Question: I am using scrapy with python
this is my script
'''
<script type="text/javascript">
window.DETAILS_PAGE_MAP_GLOBALS = {
GOOGLE_MAPS_LONGITUDE: 55.<PHONE>,
GOOGLE_MAPS_LATITUDE: 25.<PHONE>
};
</script>
'''
I want to get the value of Longitude and Latitude.
I used this xpath to find the script:
'''
.//script[contains(text(), 'window.DETAILS_PAGE_MAP_GLOBALS')]/text()
'''
I got the whole text inside the script.
### What I thought
1. Use aa josn parser library with python.
2. User a regular expression.
The second way is better since it is supported by 'scrapy'
So, can you tell what what is the regular expression statment to extract those two attributes?
Best
### Edit
when trying the first answer I got this error:

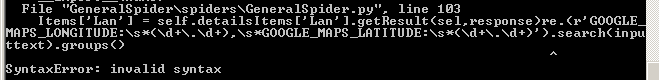
Answer: A regex to get to get the two floats:
'''
re.compile(r'GOOGLE_MAPS_LONGITUDE:\s*(\d+\.\d+),\s*GOOGLE_MAPS_LATITUDE:\s*(\d+\.\d+)')
'''
Demo:
'''
>>> import re
>>> inputtext = '''... <script type="text/javascript">
... window.DETAILS_PAGE_MAP_GLOBALS = {
... GOOGLE_MAPS_LONGITUDE: 55.<PHONE>,
... GOOGLE_MAPS_LATITUDE: 25.<PHONE>
... };
... </script>
... '''
>>> pattern = re.compile(r'GOOGLE_MAPS_LONGITUDE:\s*(\d+\.\d+),\s*GOOGLE_MAPS_LATITUDE:\s*(\d+\.\d+)')
>>> pattern.search(inputtext).groups()
('55.<PHONE>', '25.<PHONE>')
'''
And used in the context of Scrapy selectors:
'''
>>> import re
>>> from scrapy.selector import Selector
>>> inputtext = """<script type="text/javascript">
... window.DETAILS_PAGE_MAP_GLOBALS = {
... GOOGLE_MAPS_LONGITUDE: 55.<PHONE>,
... GOOGLE_MAPS_LATITUDE: 25.<PHONE>
... };
... </script>"""
>>> selector = Selector(text=inputtext, type="html")
>>> regexp = re.compile(r'GOOGLE_MAPS_LONGITUDE:\s*(\d+\.\d+),\s*GOOGLE_MAPS_LATITUDE:\s*(\d+\.\d+)')
>>> selector.xpath('.//script[contains(text(), "window.DETAILS_PAGE_MAP_GLOBALS")]/text()').re(regexp)
[u'55.<PHONE>', u'25.<PHONE>']
'''